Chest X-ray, PA view. Patient: 31 years old, sex M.
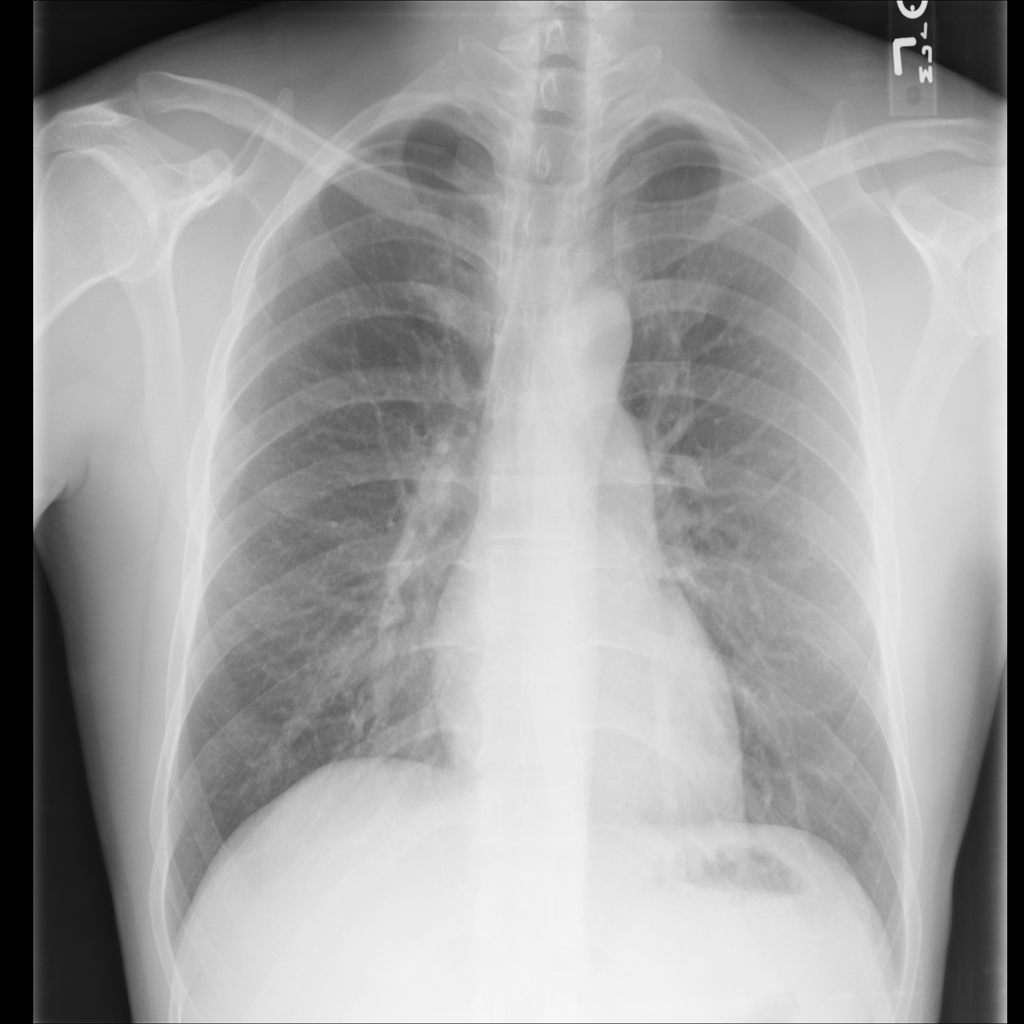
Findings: No Finding